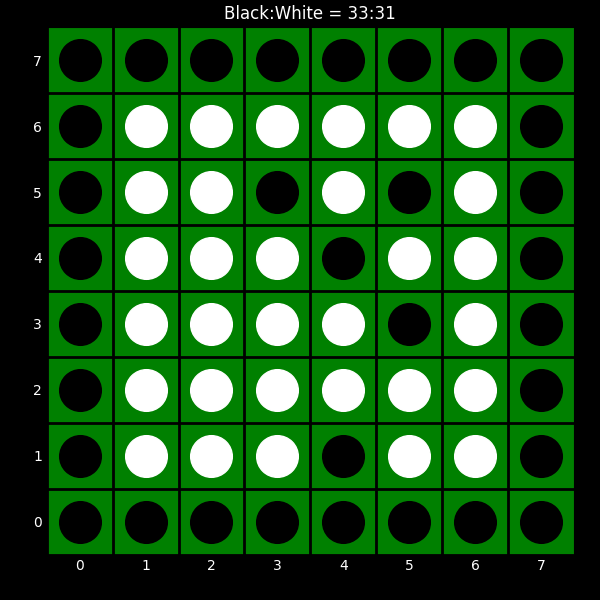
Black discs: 33
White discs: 31